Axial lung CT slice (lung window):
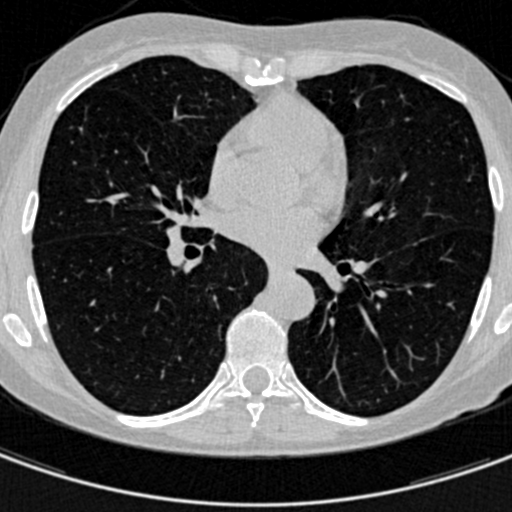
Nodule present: no